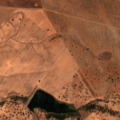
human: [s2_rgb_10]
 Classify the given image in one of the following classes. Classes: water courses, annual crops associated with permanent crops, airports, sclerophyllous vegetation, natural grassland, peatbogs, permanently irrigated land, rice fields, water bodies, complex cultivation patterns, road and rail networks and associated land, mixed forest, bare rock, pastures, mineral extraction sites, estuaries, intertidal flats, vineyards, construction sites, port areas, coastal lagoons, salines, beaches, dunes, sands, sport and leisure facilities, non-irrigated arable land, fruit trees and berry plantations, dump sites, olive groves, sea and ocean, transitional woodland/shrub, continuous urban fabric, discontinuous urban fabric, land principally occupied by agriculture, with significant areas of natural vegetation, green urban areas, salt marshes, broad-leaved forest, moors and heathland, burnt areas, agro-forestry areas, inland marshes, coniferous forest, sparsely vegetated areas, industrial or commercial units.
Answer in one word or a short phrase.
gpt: non-irrigated arable land, permanently irrigated land, agro-forestry areas, transitional woodland/shrub